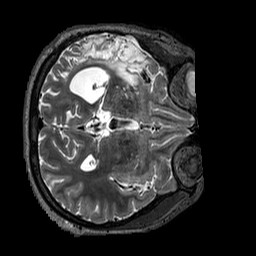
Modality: T2w
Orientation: axial
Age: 27
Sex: female
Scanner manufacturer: siemens
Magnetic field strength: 3 T
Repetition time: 3.2 s
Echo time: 0.567 s